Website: bh-photo
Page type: store-pickup
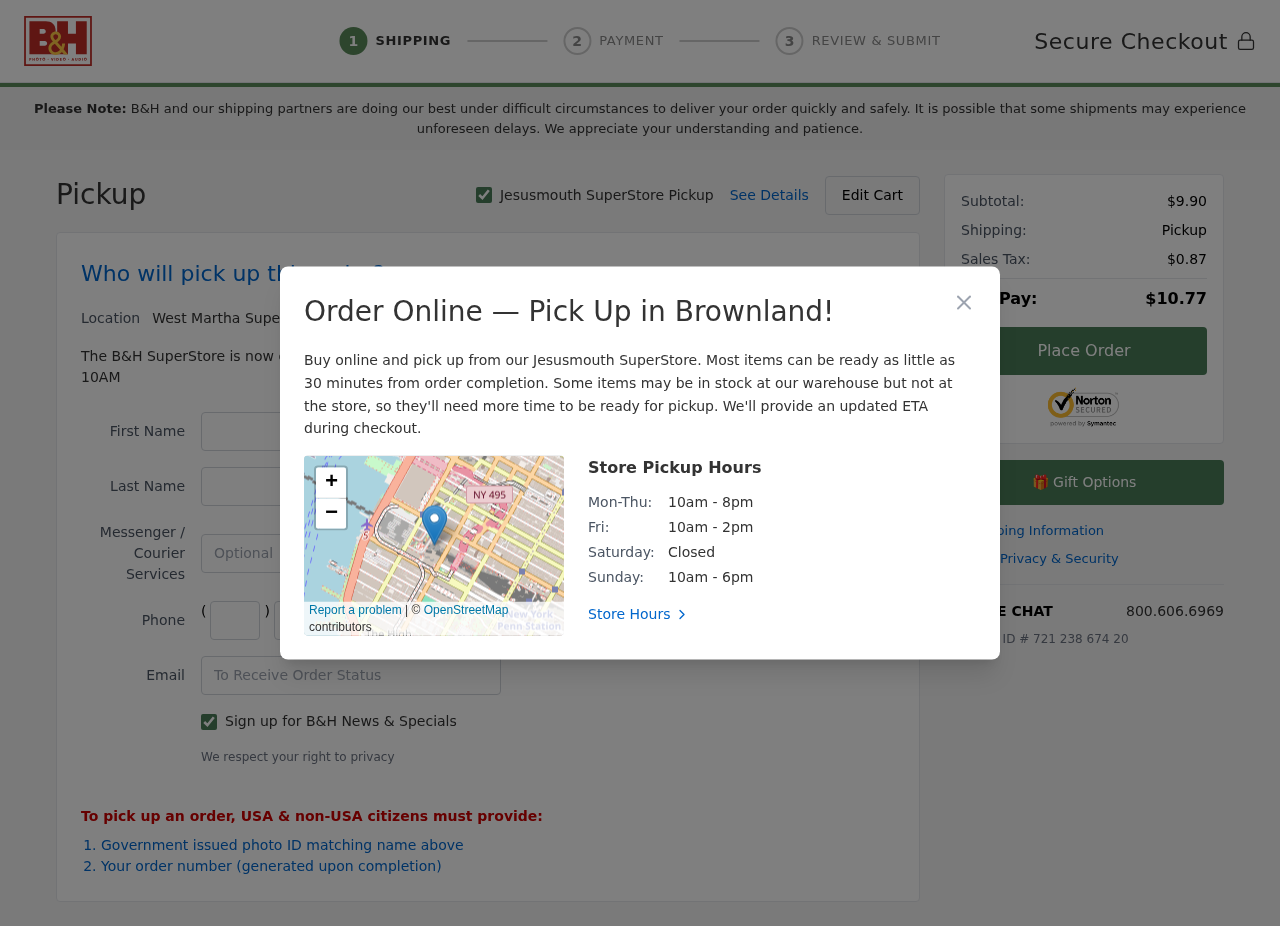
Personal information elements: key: PII_CITY
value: Jesusmouth
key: PII_CITY2
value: West Martha
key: PII_CITY3
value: Brownland
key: PII_EMAIL
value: awilson@gmail.com
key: PII_FIRSTNAME
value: Adam
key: PII_LASTNAME
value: Wilson
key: PII_PHONE_AREA
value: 876
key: PII_PHONE_PREFIX
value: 656
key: PII_PHONE_SUFFIX
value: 5516
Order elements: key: ORDER_SUBTOTAL
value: $9.90
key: ORDER_TAX
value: $0.87
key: ORDER_TOTAL
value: $10.77
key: ORDER_ID
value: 721 238 674 20